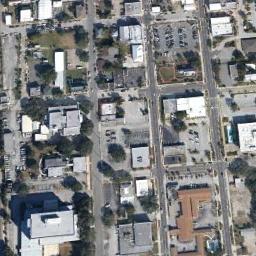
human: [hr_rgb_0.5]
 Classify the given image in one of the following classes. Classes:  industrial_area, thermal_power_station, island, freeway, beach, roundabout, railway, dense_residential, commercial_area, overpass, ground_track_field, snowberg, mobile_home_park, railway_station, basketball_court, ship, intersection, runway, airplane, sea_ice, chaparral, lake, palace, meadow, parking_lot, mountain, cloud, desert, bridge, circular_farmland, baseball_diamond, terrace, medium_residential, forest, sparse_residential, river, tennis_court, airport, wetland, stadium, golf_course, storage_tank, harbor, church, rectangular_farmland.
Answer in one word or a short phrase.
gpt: commercial_area